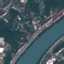
Label: River